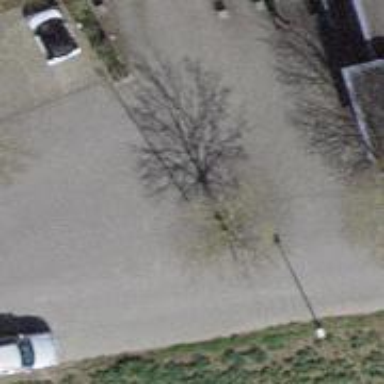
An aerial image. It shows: Semi-deciduous broadleaved tree.